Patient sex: F
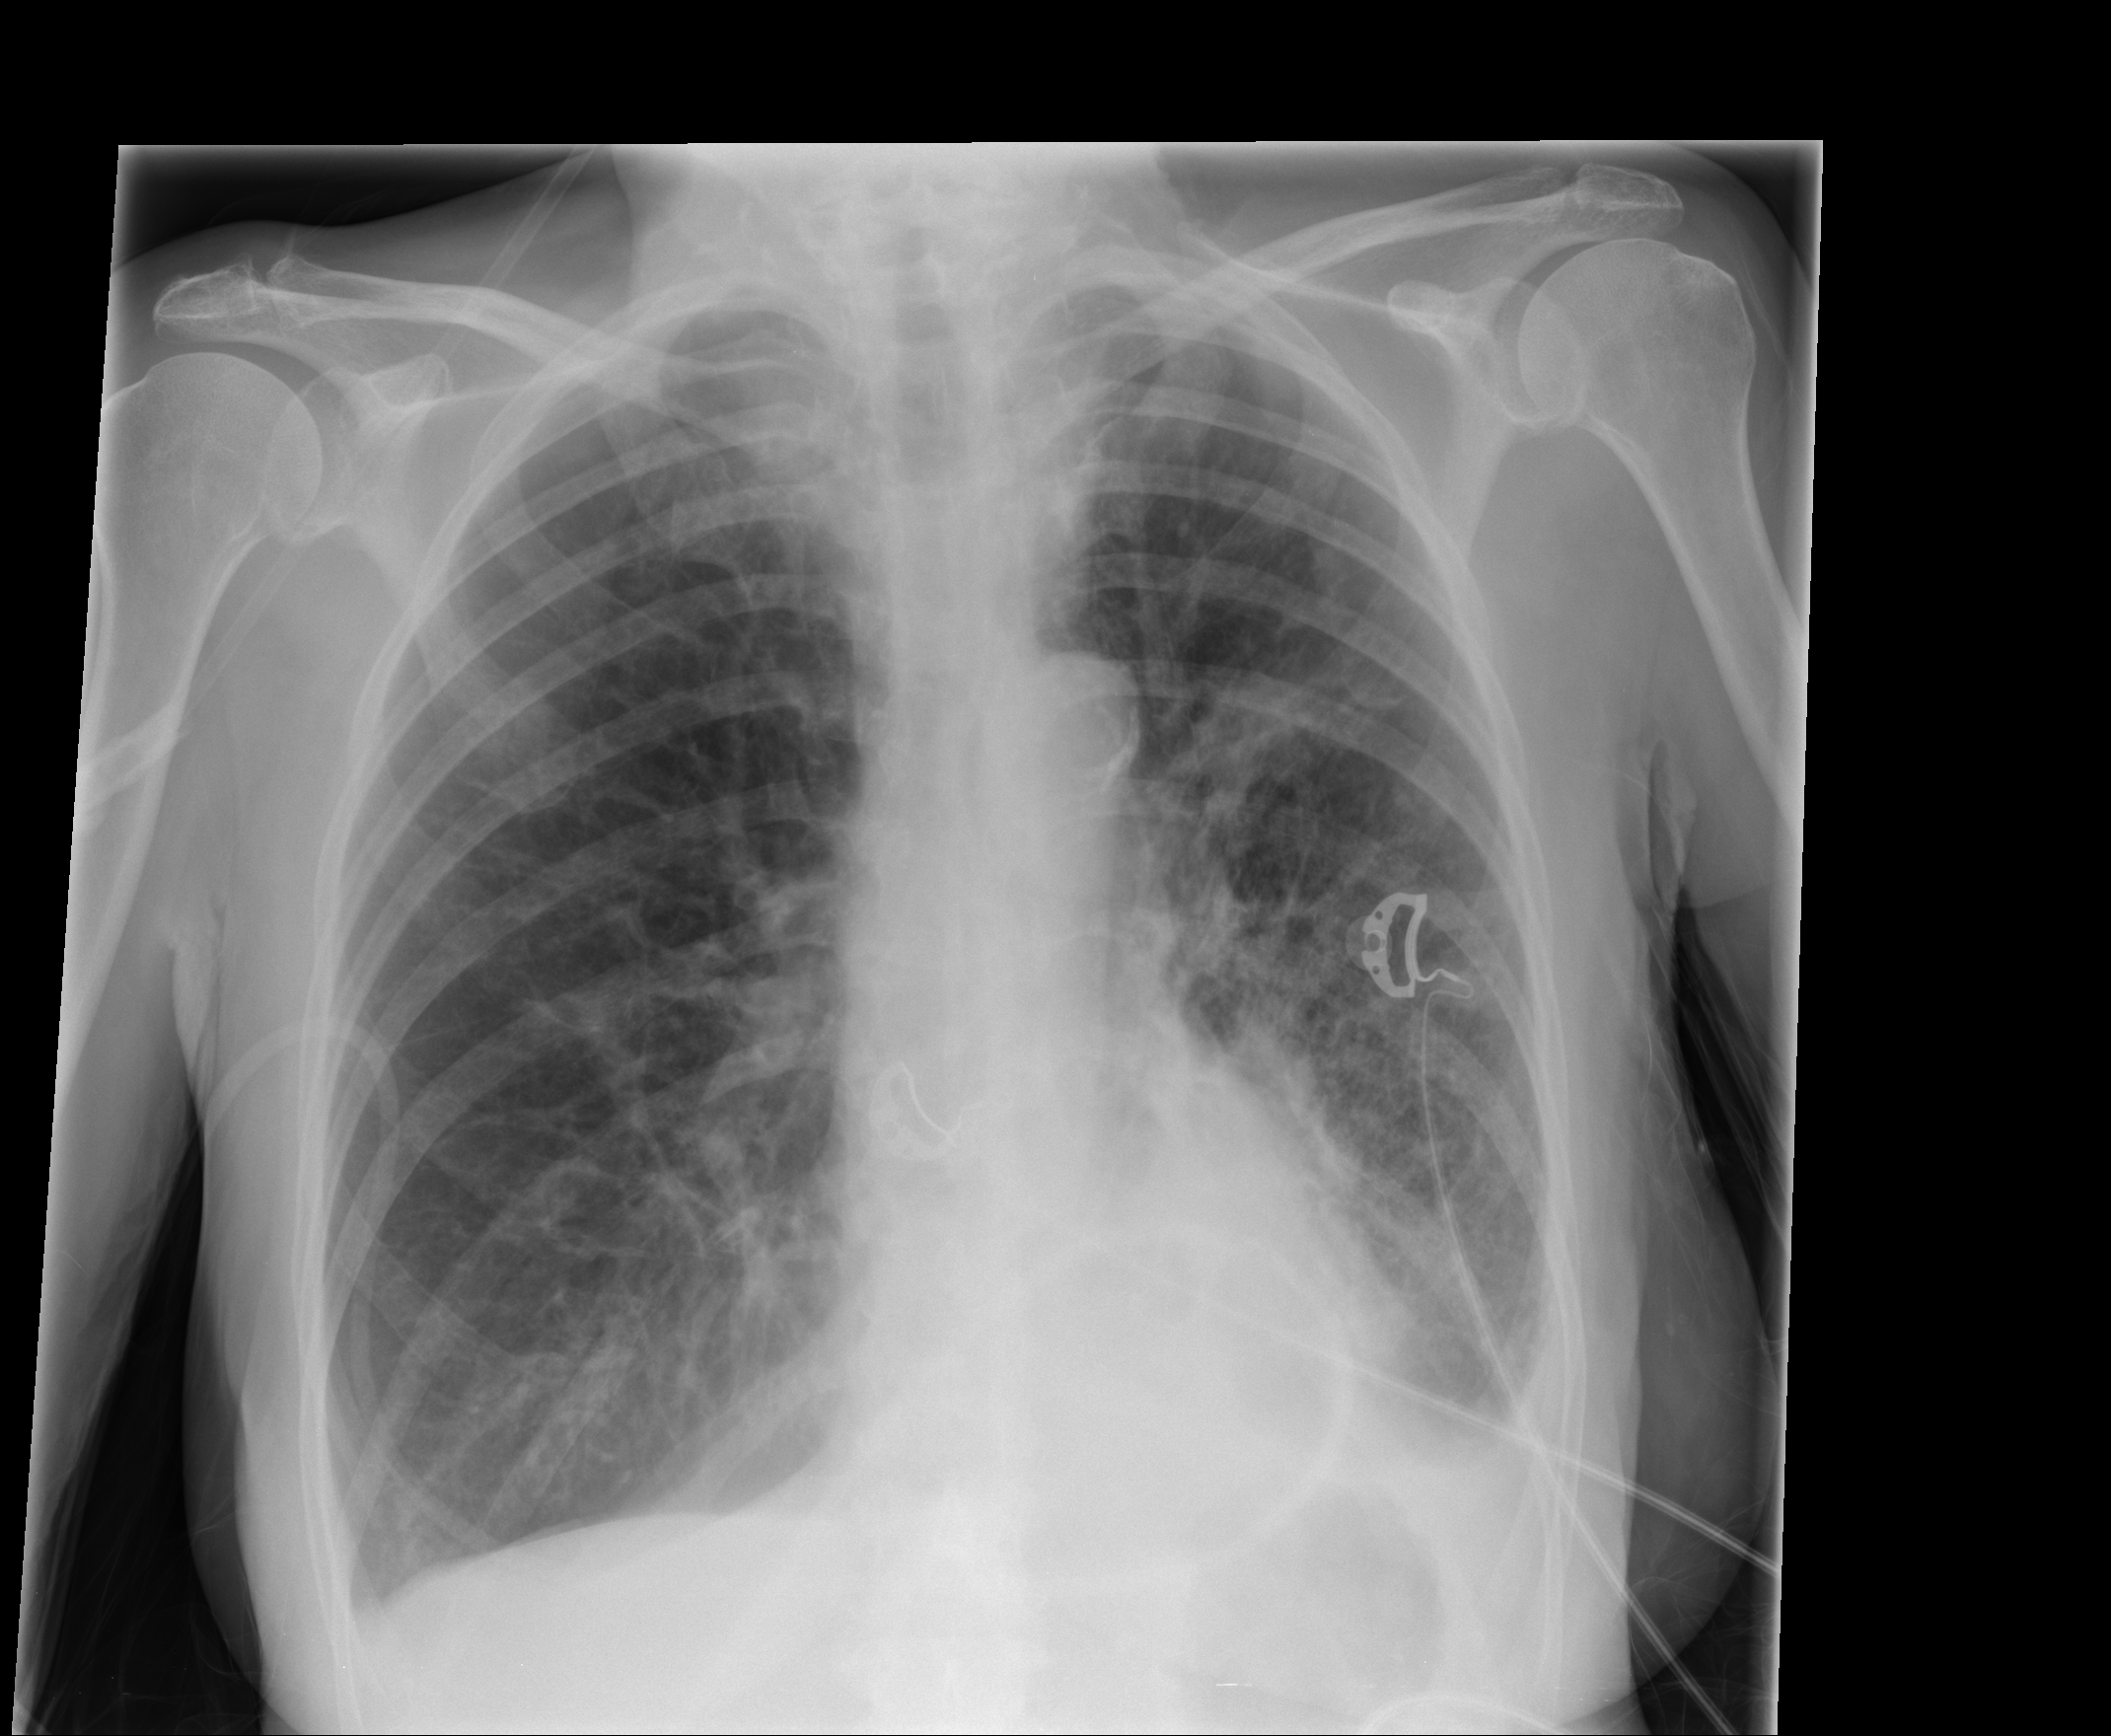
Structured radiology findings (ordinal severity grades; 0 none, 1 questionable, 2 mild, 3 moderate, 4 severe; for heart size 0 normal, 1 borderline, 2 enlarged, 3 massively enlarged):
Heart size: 0
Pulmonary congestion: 0
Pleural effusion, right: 1
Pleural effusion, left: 2
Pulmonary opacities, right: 0
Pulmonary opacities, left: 2
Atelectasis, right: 0
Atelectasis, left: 2